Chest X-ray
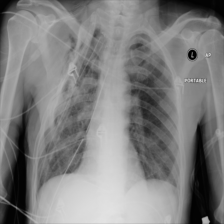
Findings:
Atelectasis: negative
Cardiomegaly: negative
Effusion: negative
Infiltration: negative
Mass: negative
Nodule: negative
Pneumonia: negative
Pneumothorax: negative
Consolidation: negative
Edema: negative
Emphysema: positive
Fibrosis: negative
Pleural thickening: negative
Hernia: negative